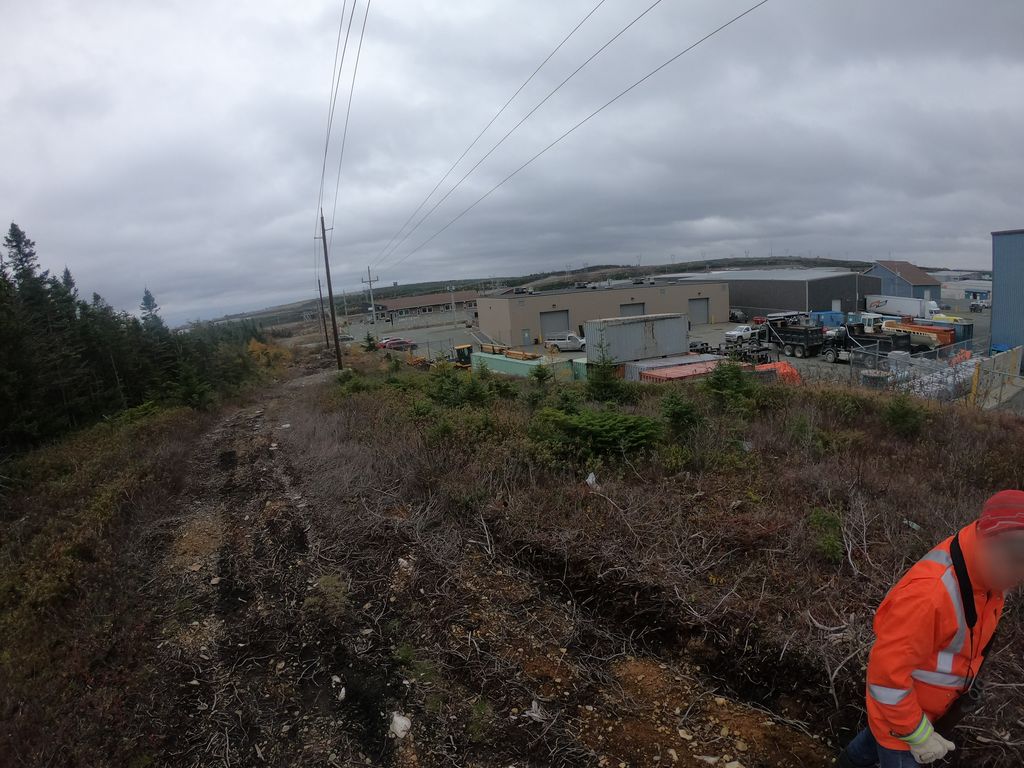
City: st_johns